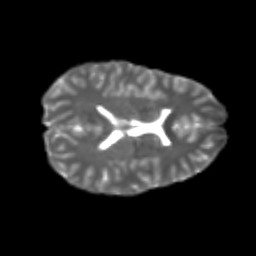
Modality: T2w
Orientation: axial
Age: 22
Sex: male
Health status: healthy
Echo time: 0.074 s